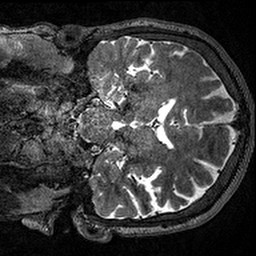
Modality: T2w
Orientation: coronal
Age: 71
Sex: male
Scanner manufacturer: siemens
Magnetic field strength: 3 T
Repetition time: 3.2 s
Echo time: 0.567 s